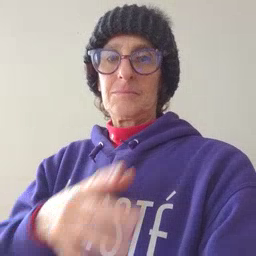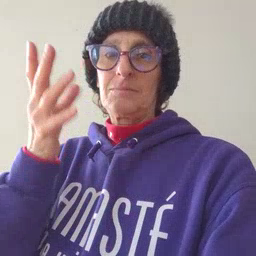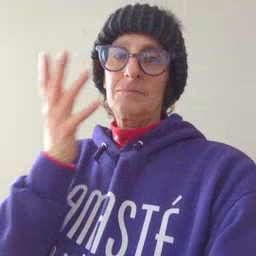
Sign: farm